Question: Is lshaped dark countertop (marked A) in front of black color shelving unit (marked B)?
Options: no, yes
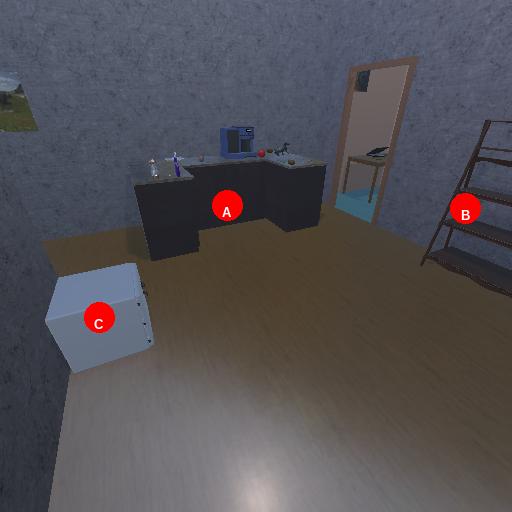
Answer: no